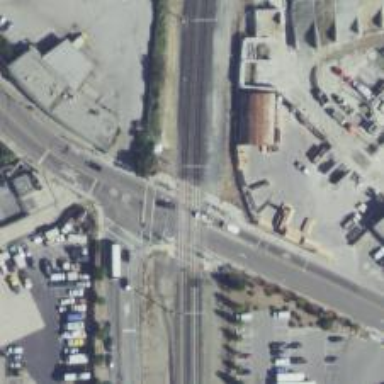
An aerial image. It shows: Railway crossing.